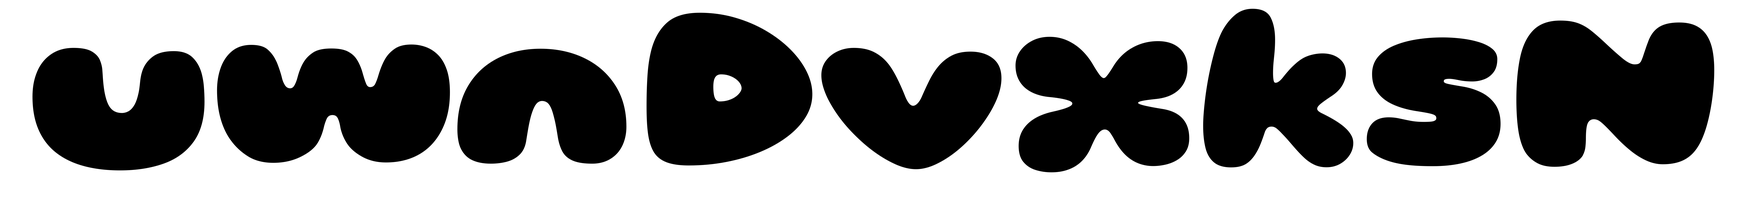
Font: Gluten_Black